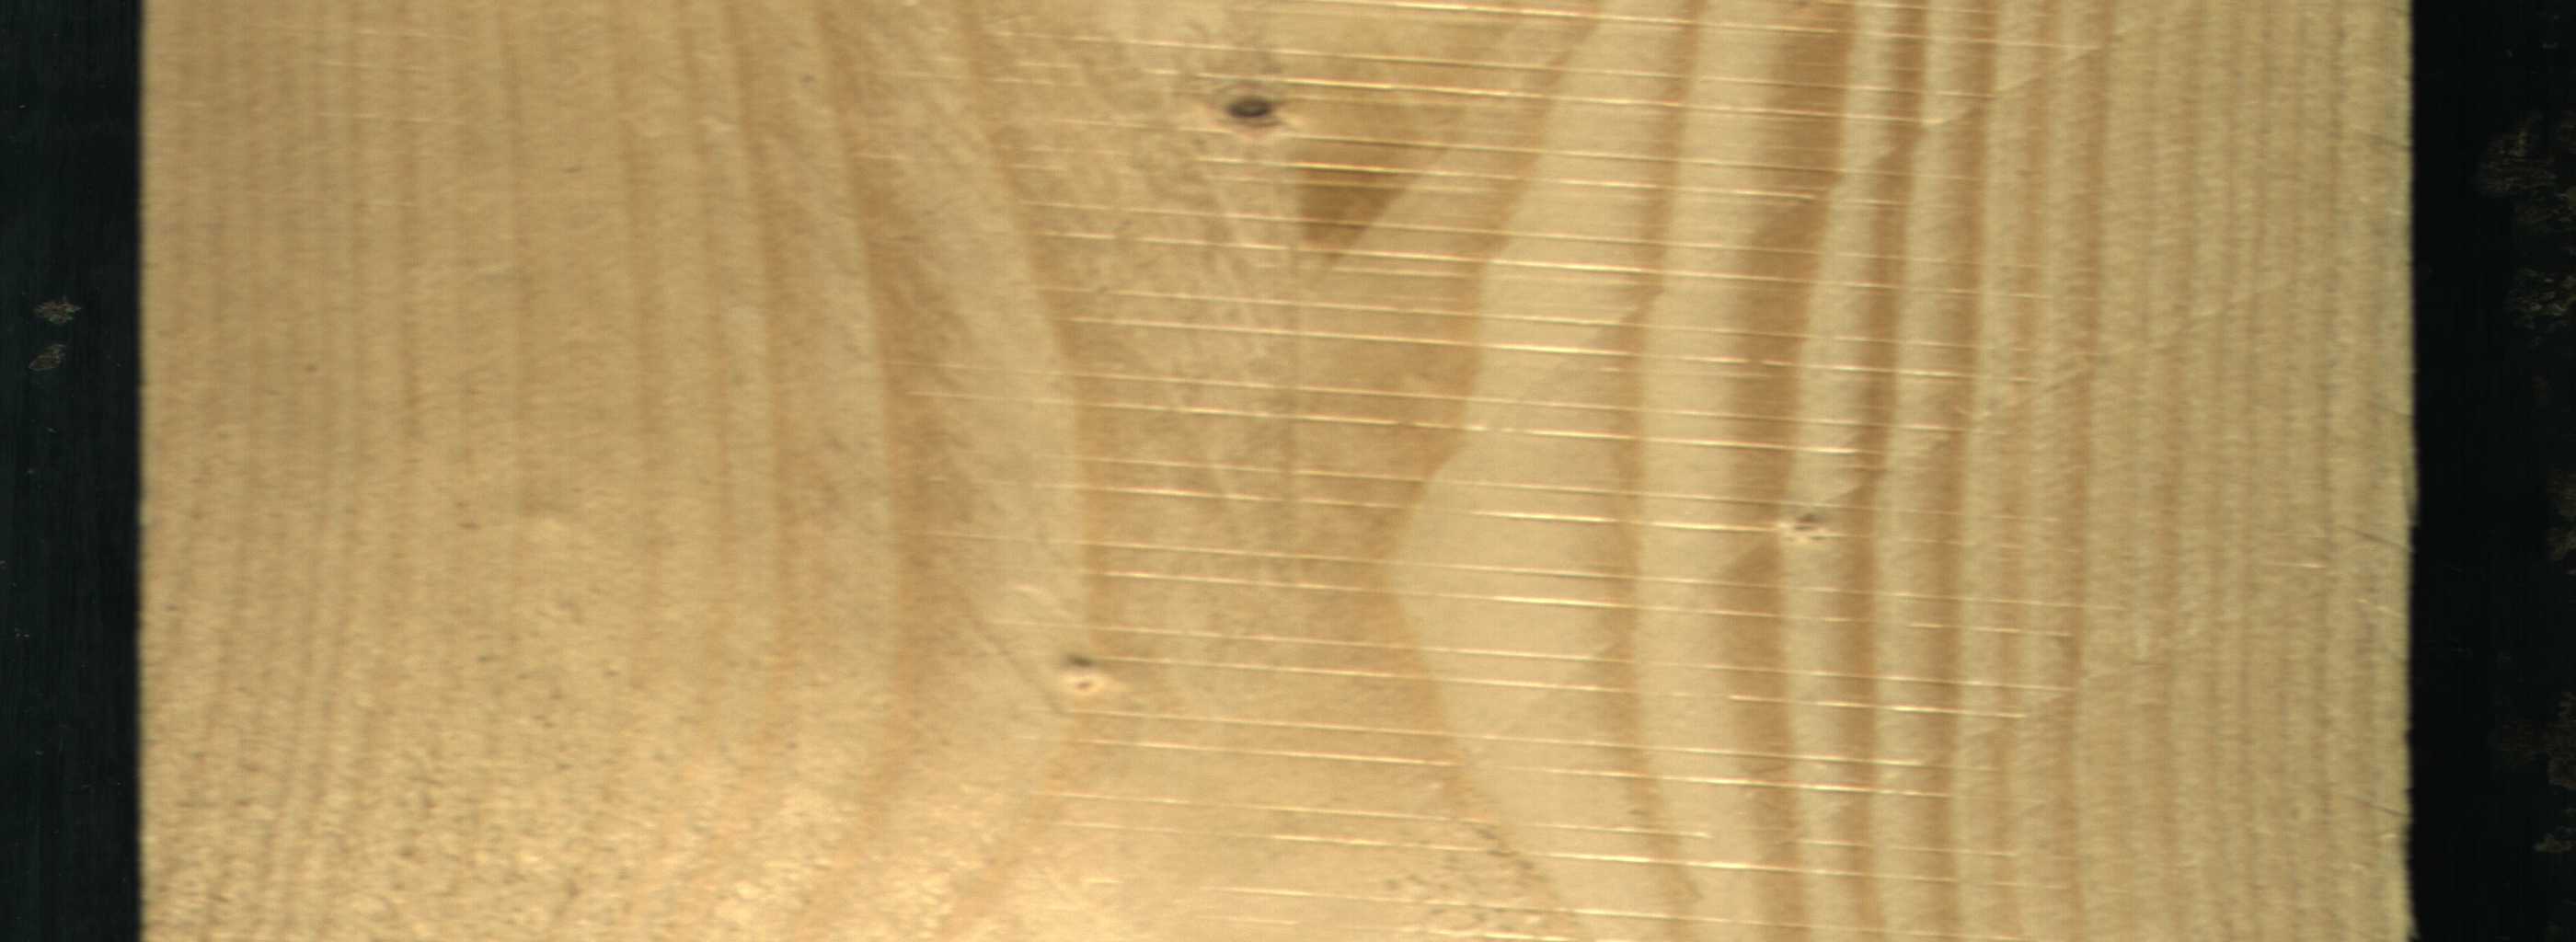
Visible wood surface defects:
Live_Knot